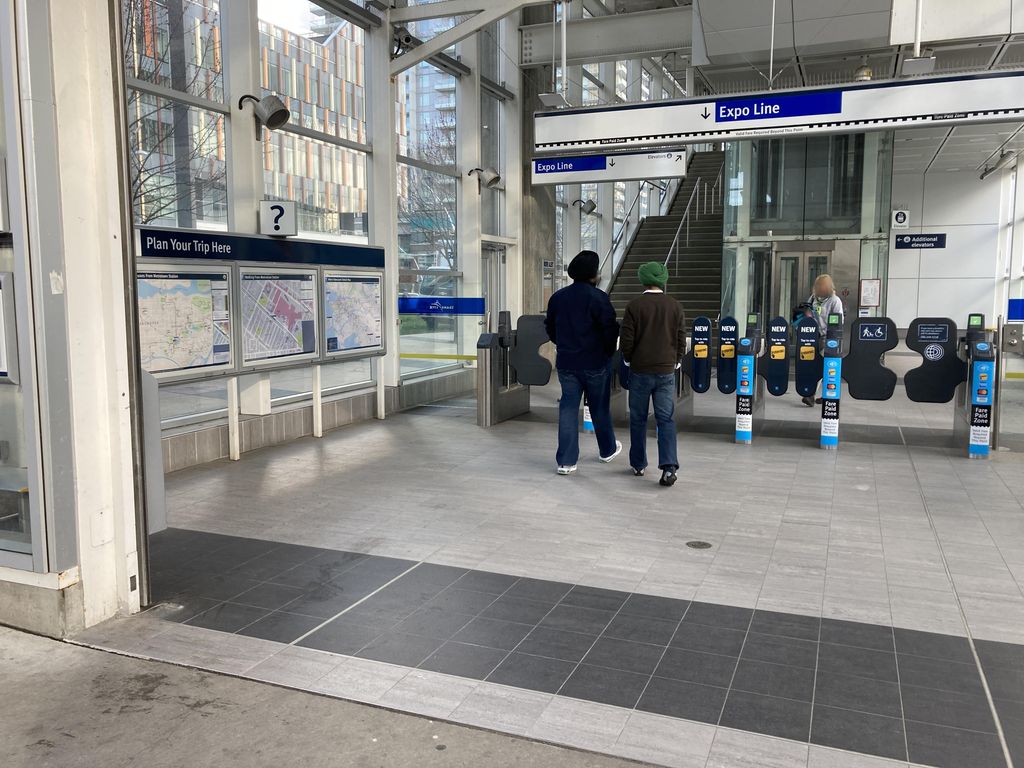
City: vancouver